Question: Count the number of objects in the diagram.
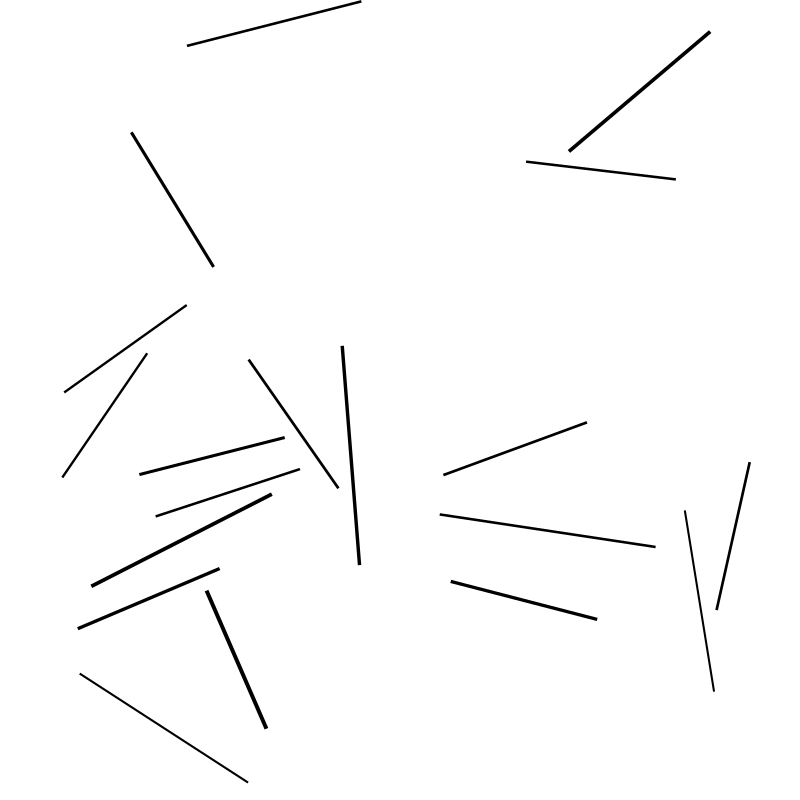
Answer: 19